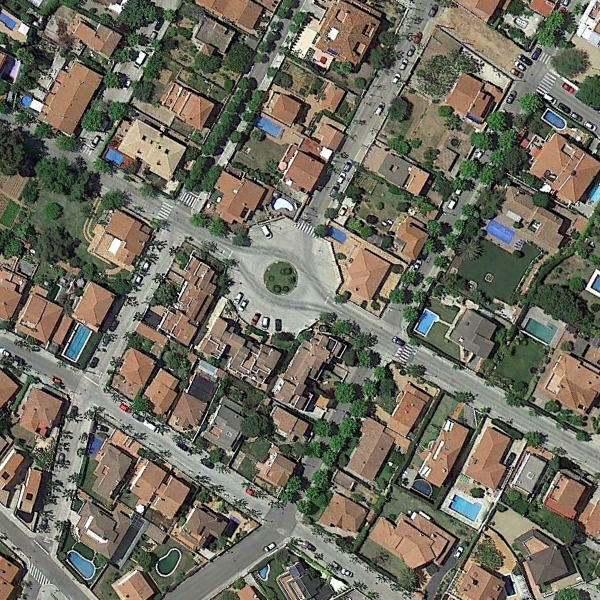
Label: DenseResidential